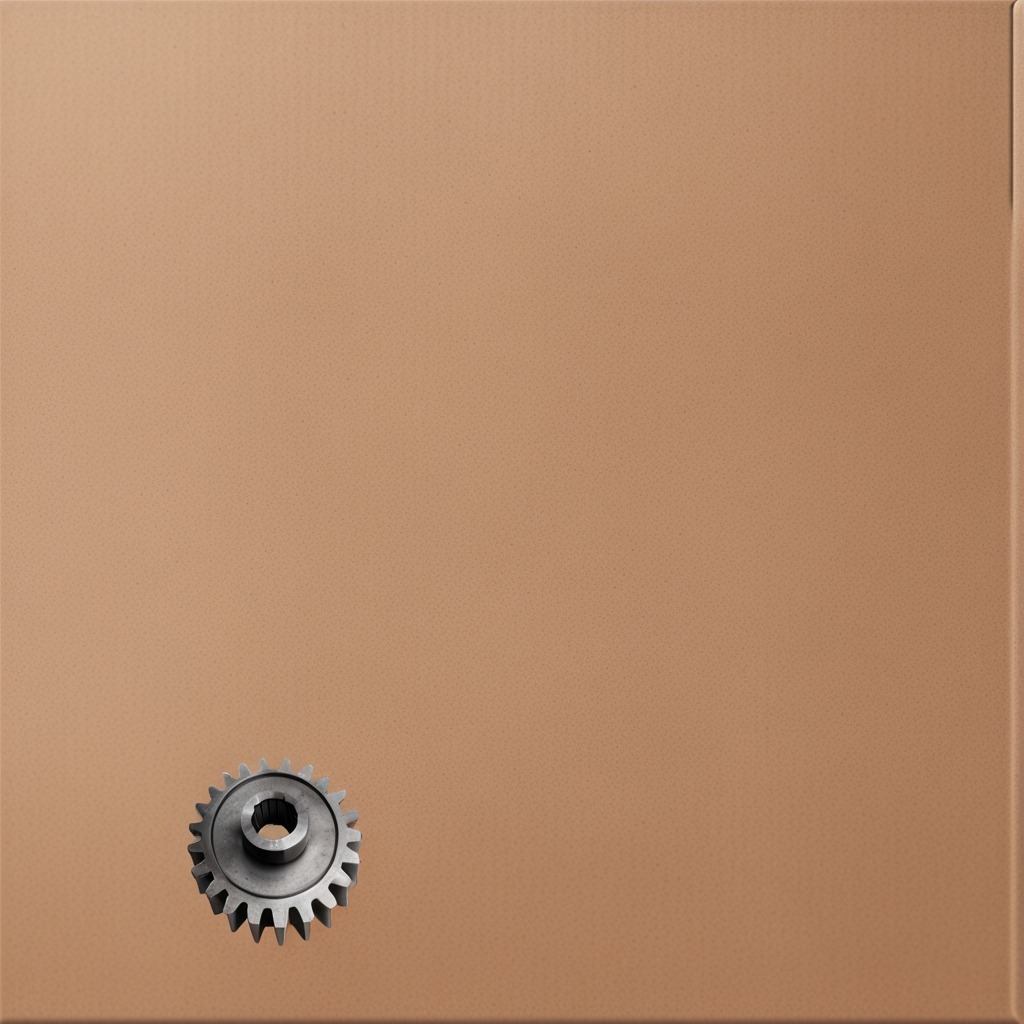
A steel gear with teeth lies on the cardboard box surface.